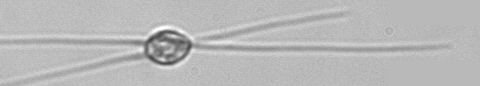
Label: Chaetoceros_danicus